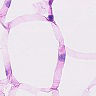
Metastatic tissue present: no